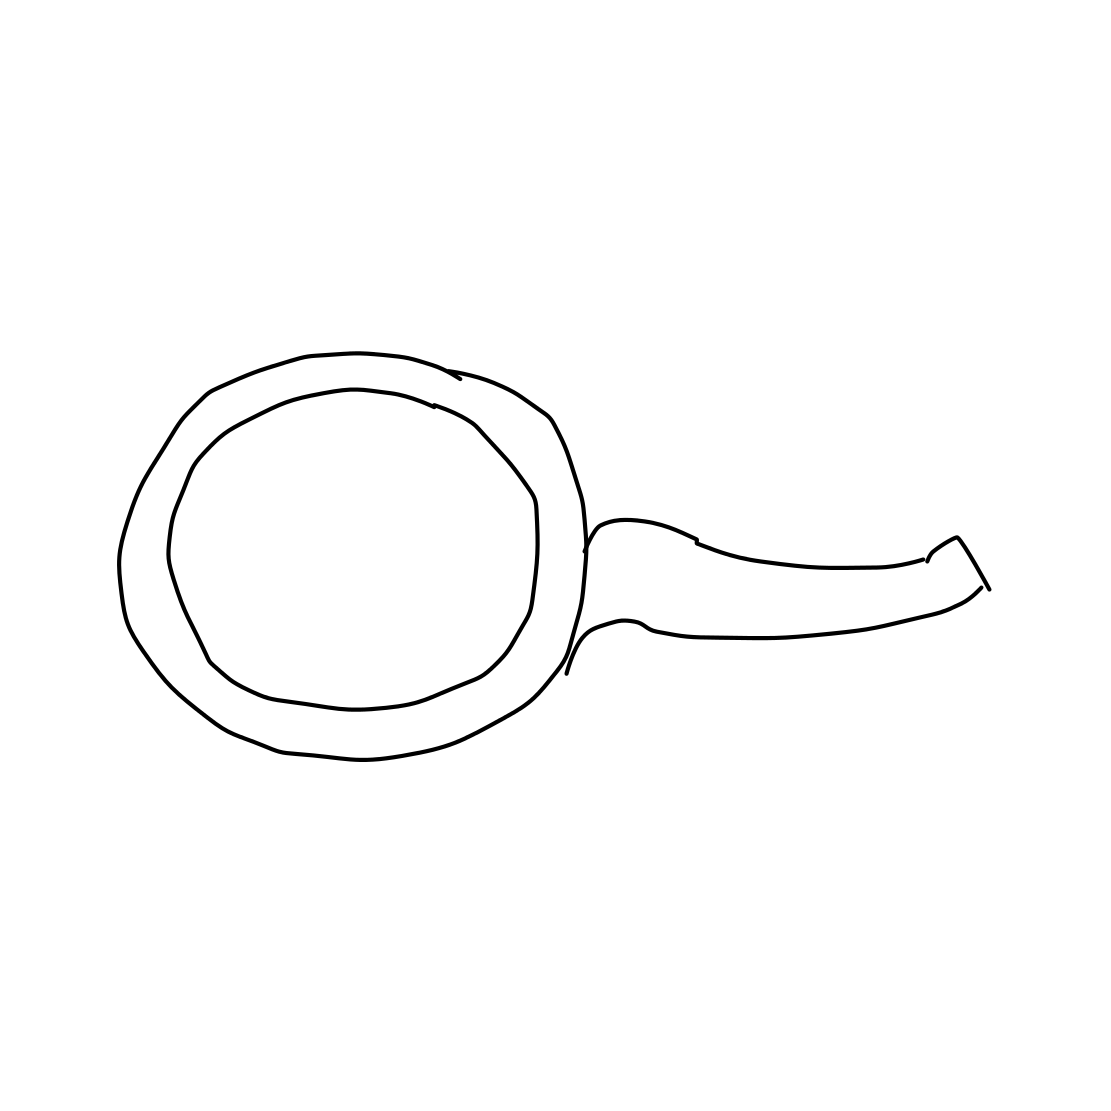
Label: frying-pan